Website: lowes
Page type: customer-info-address
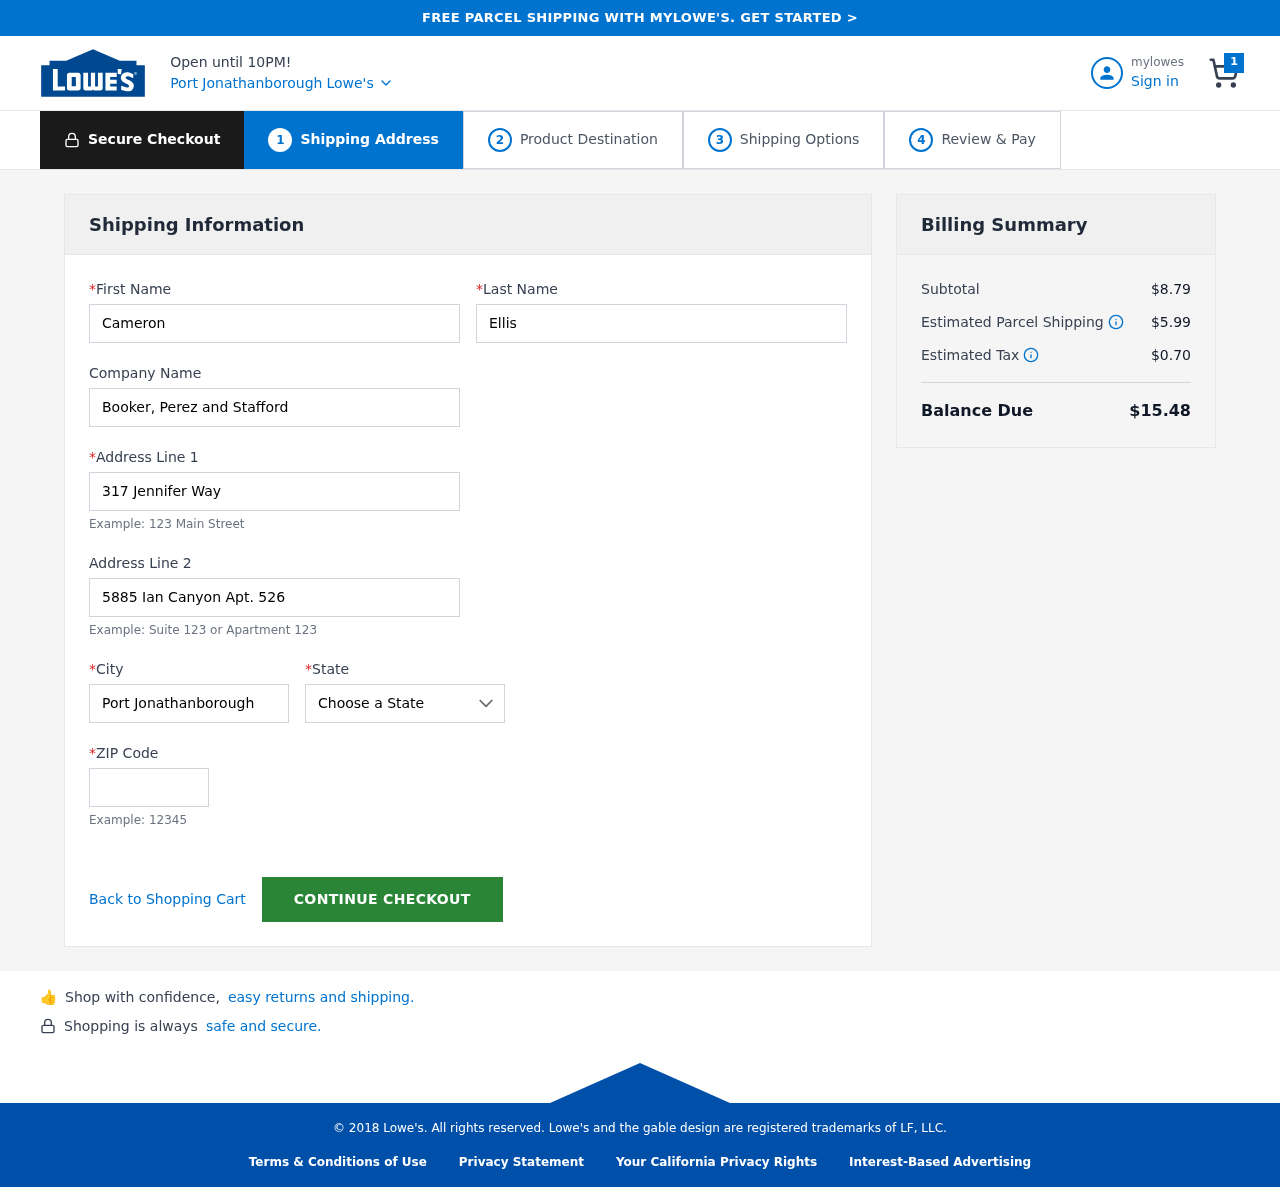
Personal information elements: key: PII_CITY
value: Port Jonathanborough
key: PII_COMPANY
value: Booker, Perez and Stafford
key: PII_FIRSTNAME
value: Cameron
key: PII_LASTNAME
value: Ellis
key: PII_POSTCODE
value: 37400
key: PII_STATE
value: Alabama
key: PII_STREET
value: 317 Jennifer Way
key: PII_STREET2
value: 5885 Ian Canyon Apt. 526
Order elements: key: ORDER_NUM_ITEMS
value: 1
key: ORDER_SUBTOTAL
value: $8.79
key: ORDER_SHIPPING_COST
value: $5.99
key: ORDER_TAX
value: $0.70
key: ORDER_TOTAL
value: $15.48